Field crop: tomato
Growth stage: 1
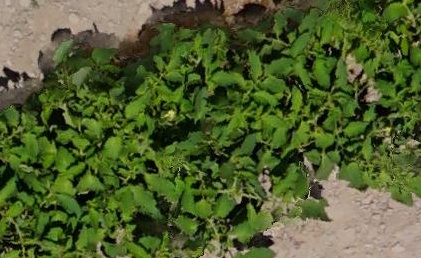
Species: tomato